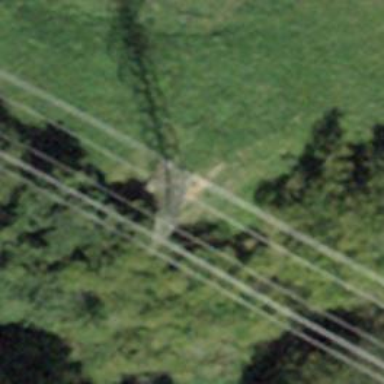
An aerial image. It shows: Power tower.